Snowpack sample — Snodgrass Mountain, Crested Butte, Colorado (2/4/25, 12:06 PM MST)
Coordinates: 38.923, -106.968
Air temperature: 35 °F
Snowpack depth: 80 cm
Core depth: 50 cm
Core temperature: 30.2 °F
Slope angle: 14°, slope face: 78°
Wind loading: low
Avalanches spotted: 0
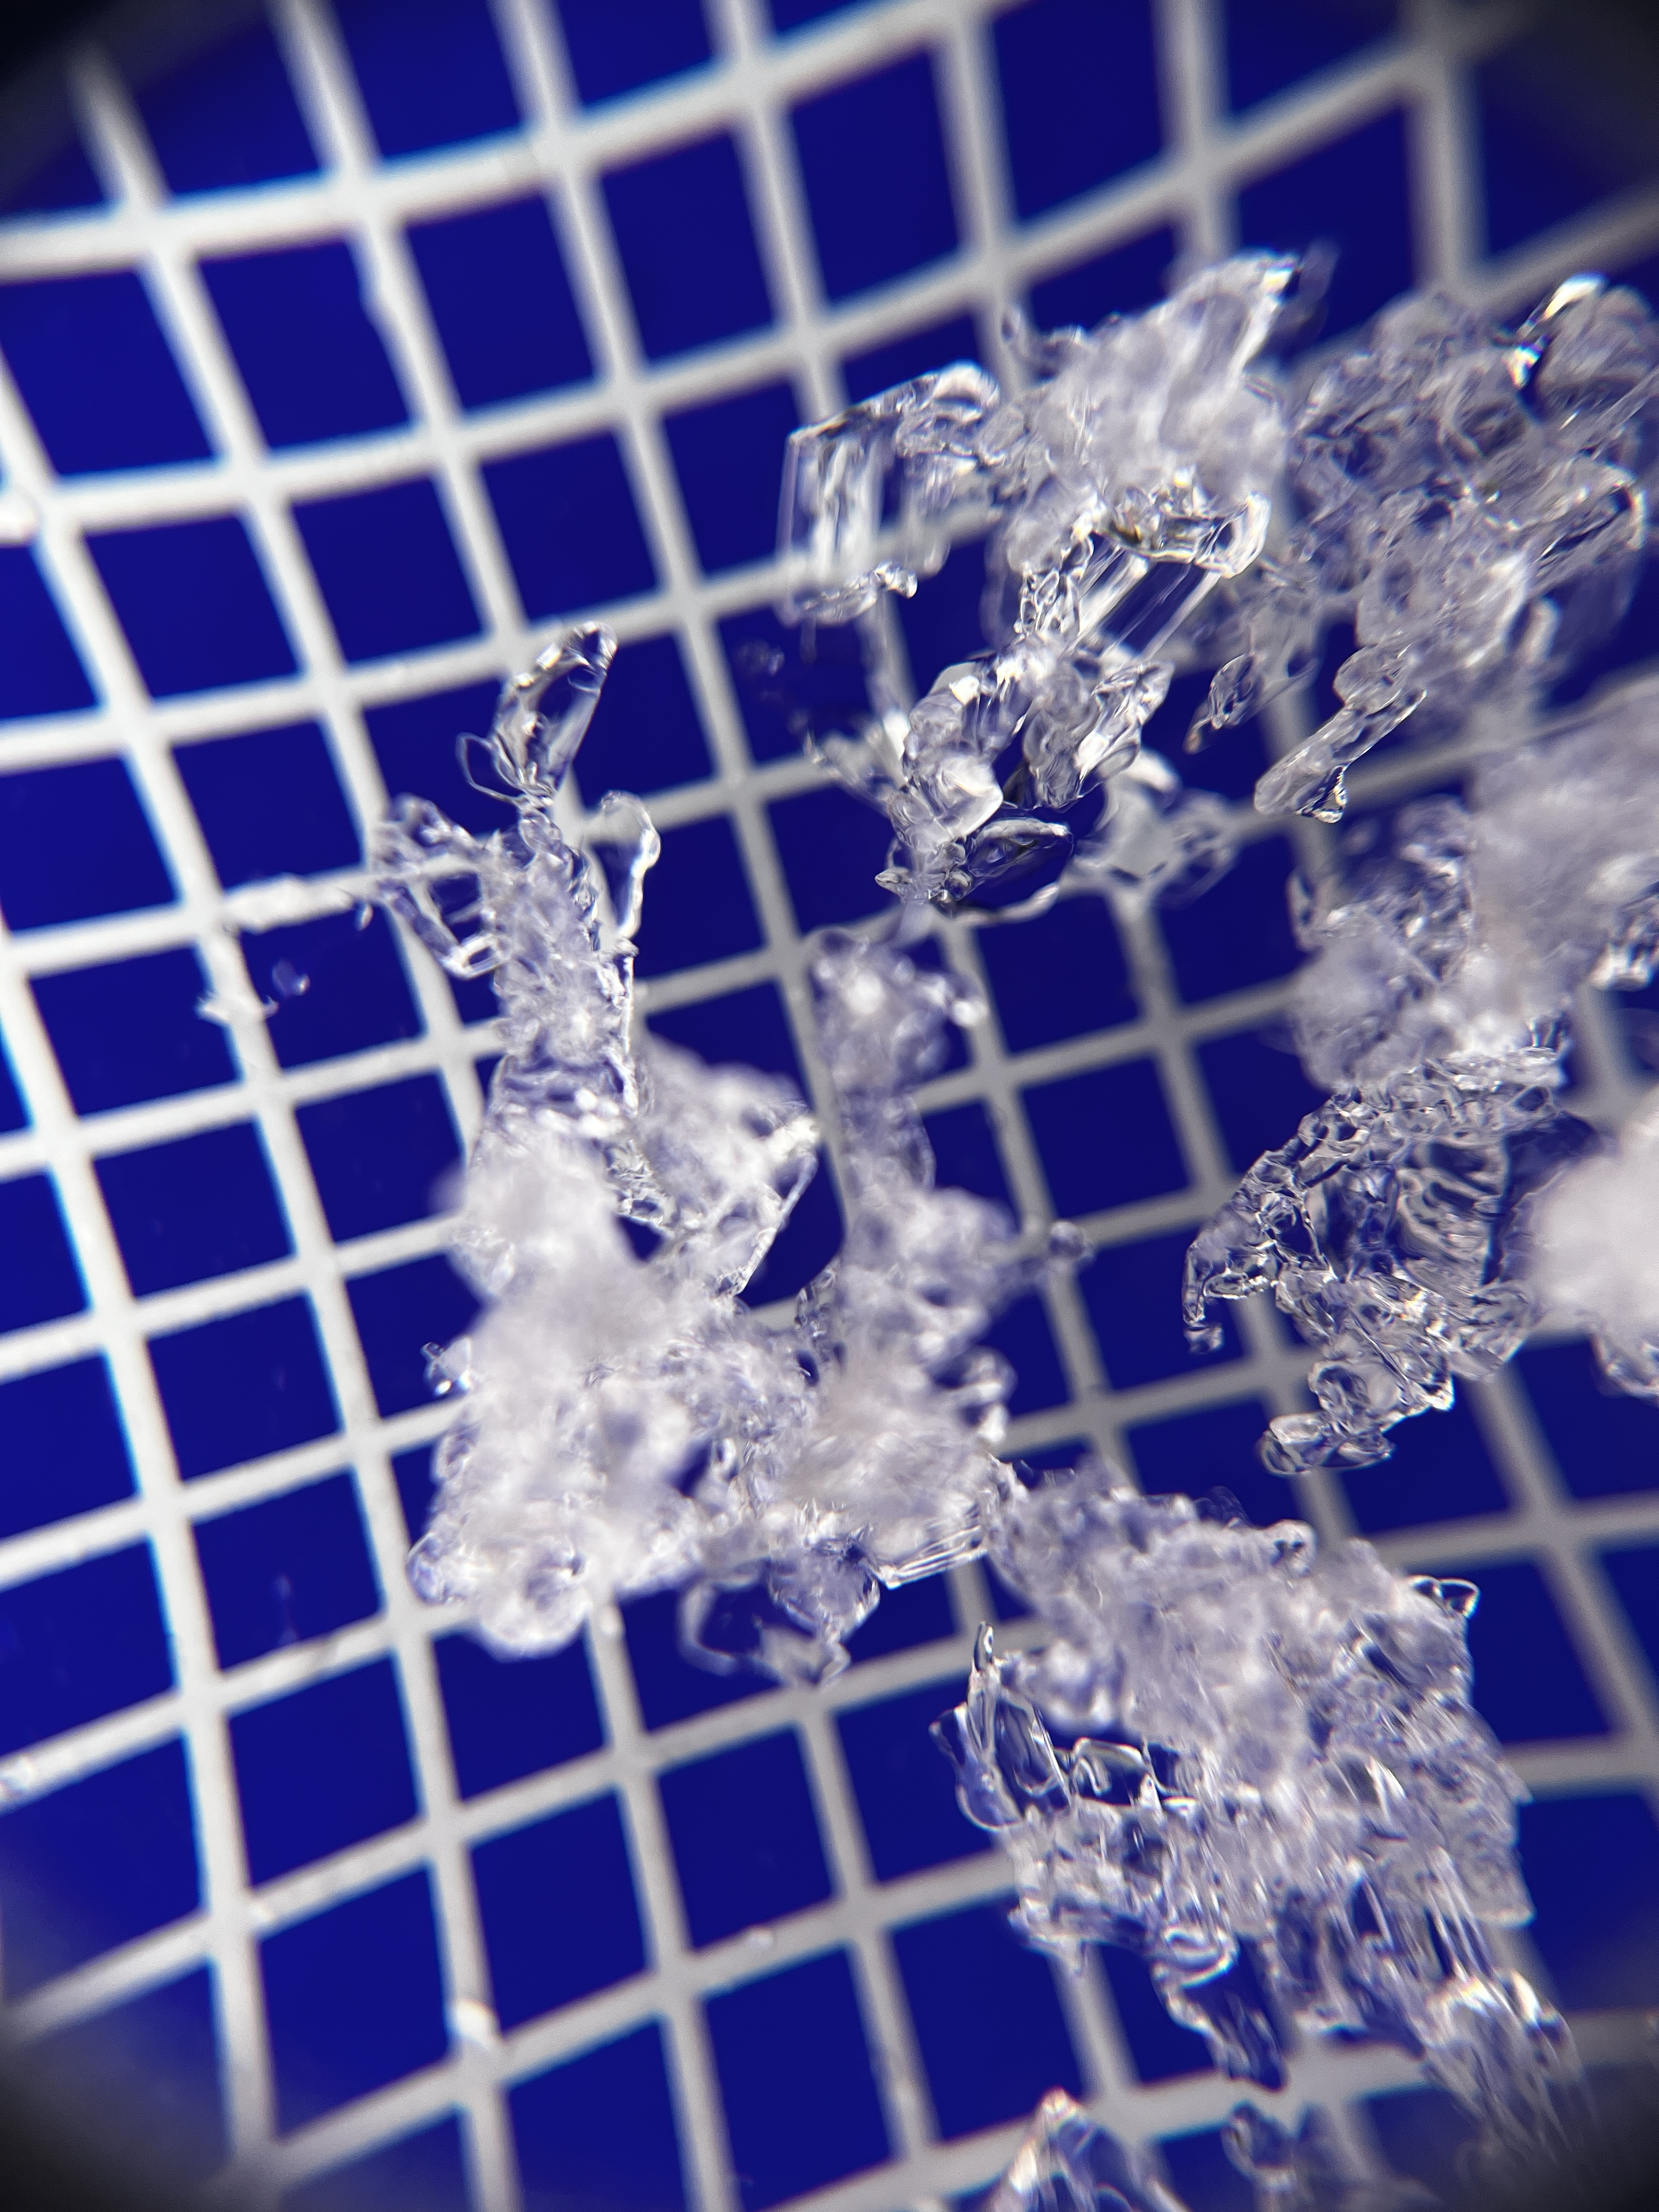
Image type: magnified_profile
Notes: No avalanches nearby, unusually warm weather for the last month reported by residents, Collected 25 yards from treeline